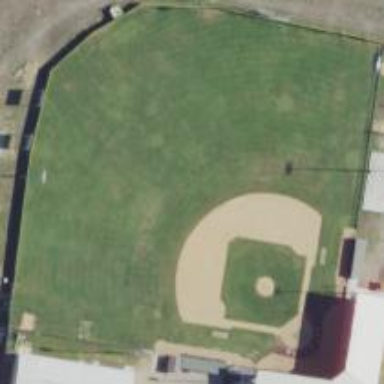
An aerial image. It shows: Baseball pitch for leisure and sports activities.